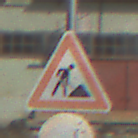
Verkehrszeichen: Arbeitsstelle
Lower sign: VerbotUeberholenEinspurigeFahrzeuge
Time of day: Midday
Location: Outdoor (Suburban)
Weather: PartlyCloudy
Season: NotSpecified
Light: Natural